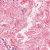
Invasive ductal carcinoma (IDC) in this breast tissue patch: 0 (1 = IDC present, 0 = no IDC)